Aerial crown-view tile of a tropical tree (Barro Colorado Island, Panama), acquired 20250414:
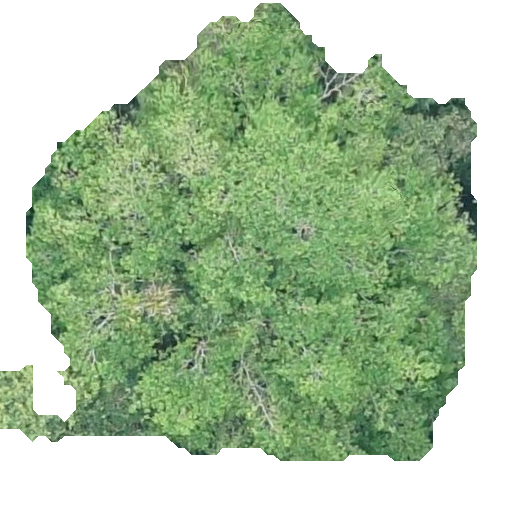
Species: Hura crepitans
GBIF accepted scientific name: Hura crepitans
Crown area: 236.009 m²